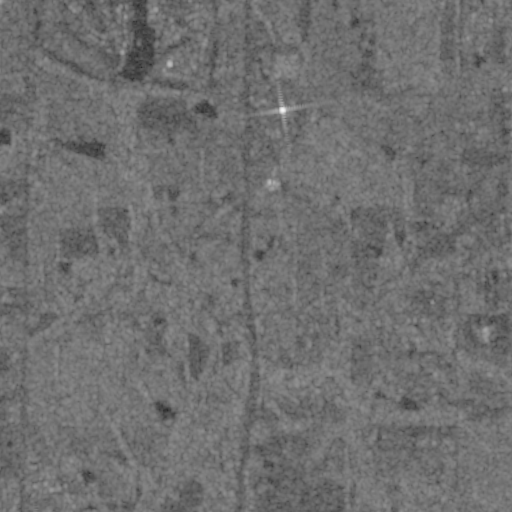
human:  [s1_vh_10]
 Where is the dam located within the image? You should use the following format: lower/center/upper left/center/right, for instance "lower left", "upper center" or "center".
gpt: The dam is located in the upper left of the image.
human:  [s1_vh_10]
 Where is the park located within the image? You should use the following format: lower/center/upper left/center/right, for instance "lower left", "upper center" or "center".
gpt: The park is located in the upper left of the image.
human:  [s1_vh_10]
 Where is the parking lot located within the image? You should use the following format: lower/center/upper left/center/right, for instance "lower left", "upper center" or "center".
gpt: The parking lot is located in the center left of the image.
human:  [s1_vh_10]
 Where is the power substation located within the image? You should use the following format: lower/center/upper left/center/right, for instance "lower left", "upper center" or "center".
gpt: The power substation is located in the center left of the image.
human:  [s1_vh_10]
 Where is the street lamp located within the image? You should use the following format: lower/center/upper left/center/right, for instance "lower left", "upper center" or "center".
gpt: The street lamp is located in the center left of the image.
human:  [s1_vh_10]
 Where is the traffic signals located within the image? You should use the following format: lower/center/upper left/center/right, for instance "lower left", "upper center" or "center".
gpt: The traffic signals is located in the center of the image.
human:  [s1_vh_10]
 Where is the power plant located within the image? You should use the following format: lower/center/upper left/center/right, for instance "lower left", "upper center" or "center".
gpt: There is no power plant in the image.

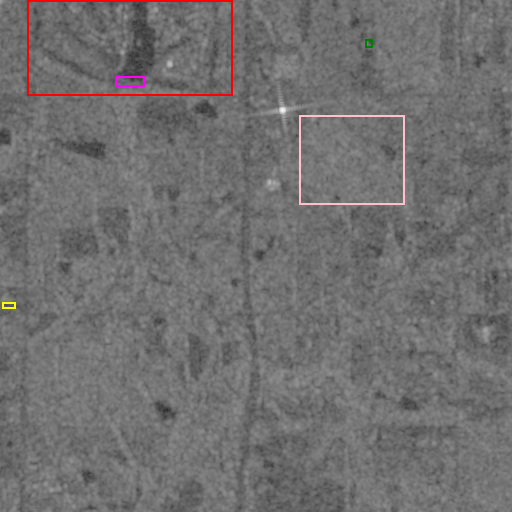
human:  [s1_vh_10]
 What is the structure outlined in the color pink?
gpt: The structure outlined in pink is a crop field.
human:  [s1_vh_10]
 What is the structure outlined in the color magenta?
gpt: The structure outlined in magenta is a dam.
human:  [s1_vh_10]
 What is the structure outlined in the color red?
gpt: The structure outlined in red is a park.
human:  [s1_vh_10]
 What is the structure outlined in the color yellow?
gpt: The structure outlined in yellow is a parking lot.
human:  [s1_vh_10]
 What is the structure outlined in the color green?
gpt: The structure outlined in green is a building.
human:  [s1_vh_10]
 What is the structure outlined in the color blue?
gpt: There is no blue outline.